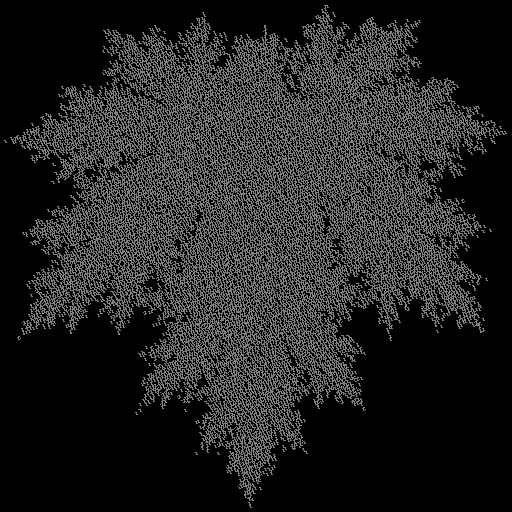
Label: maple_leaf